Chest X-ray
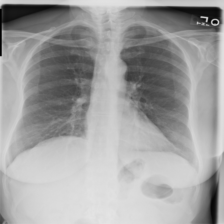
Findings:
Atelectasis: negative
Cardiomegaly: negative
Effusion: negative
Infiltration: negative
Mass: negative
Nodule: negative
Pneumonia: negative
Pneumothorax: negative
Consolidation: negative
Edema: negative
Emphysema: negative
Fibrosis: negative
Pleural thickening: negative
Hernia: negative